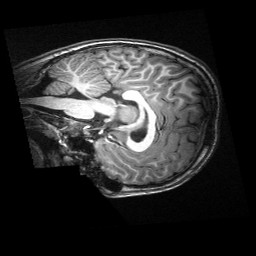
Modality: T1w
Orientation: sagittal
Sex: male